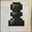
Piece: bP